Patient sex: F
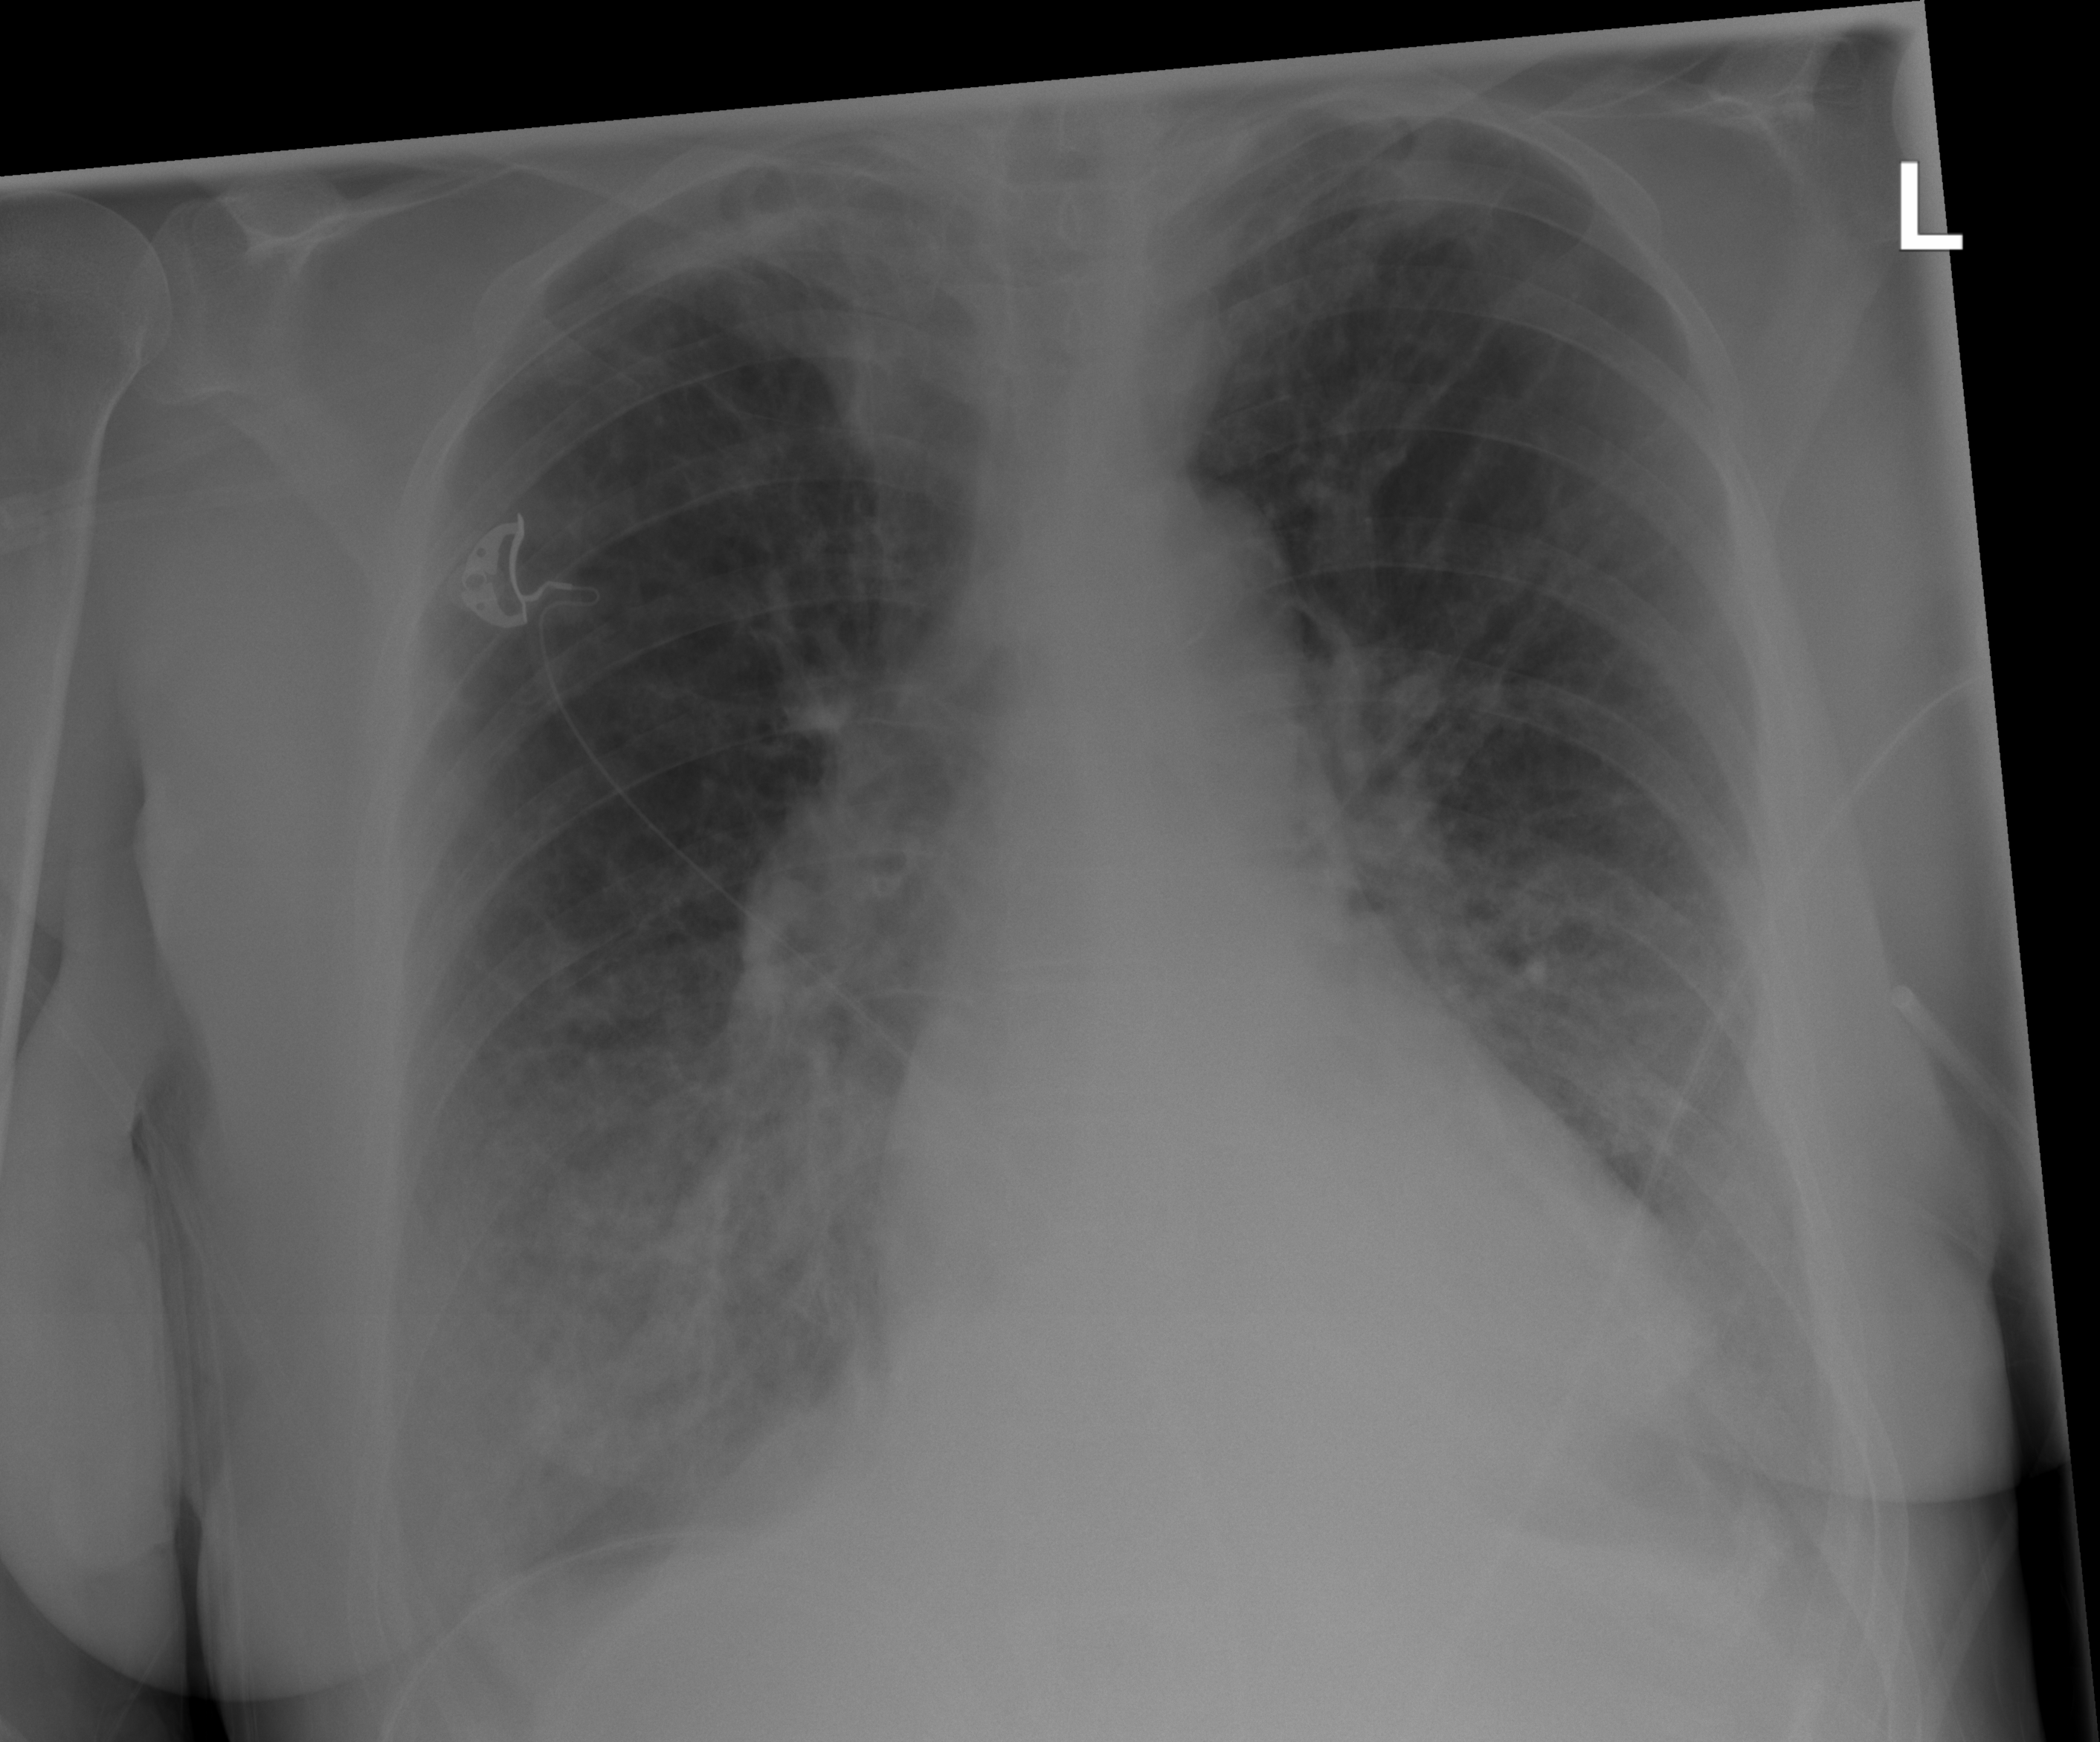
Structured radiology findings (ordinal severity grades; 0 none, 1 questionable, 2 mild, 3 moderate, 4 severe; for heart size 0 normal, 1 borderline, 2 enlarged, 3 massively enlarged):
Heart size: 0
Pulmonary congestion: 2
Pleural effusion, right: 2
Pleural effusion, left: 2
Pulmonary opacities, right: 2
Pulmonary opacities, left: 2
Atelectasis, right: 2
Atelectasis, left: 2